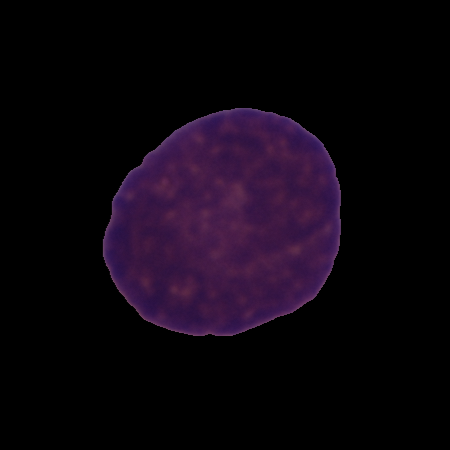
Label: cancer